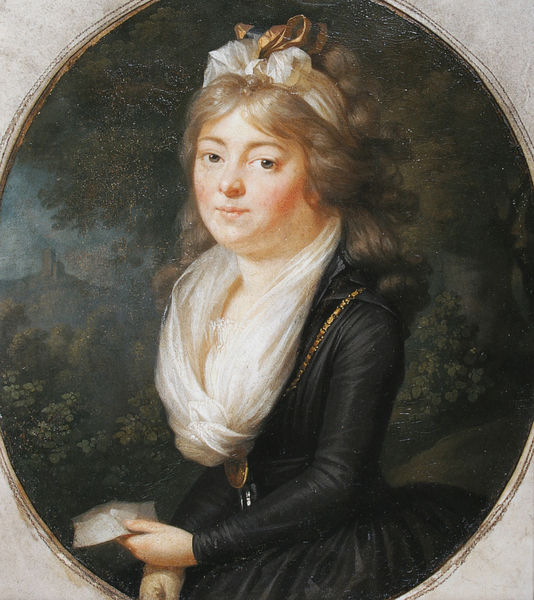
Titel: Bildnis einer Mainzer Dame
Künstler: Johann Caspar Schneider
Standort: Mainz
Institution: Landesmuseum
Schlagwörter: baum, berg, blau, blätter, gemälde, hand, weiß, bäume, grün, landschaft, mädchen, sitzen, frau, frisur, haar, hintergrund, kleid, nase, orange, schmuck, schwarz, blick, dame, gürtel, schal, tuch, schleife, blond, jung, augen, band, barock, falten, gesicht, halten, rahmen, ärmel, bildnis, hals, portrait, porträt, hügel, natur, gold, haare, halbfigur, reich, brosche, lippen, locken, puder, rouge, seide, wald, oval, rund, tondo, garten, aussicht, infantin, taille, magd, wangen, papier, kette, haarband, blue, hands, oil, white, black, dress, face, female, formal, green, hair, lace, lady, nose, painting, sitting, woman, brauen, pupillen, lesen, flowers, oil painting, junge frau, naht, dekolleté, buch, zettel, burg, medaillon, fräulein, darstellung, biedermeier, taschentuch, anhänger, amulett, medallion, glove, napkin, rosette, wohlhabend, brief, cloud, clouds, sky, tree, laubwerk, leder, blattwerk, bäckchen, girl, head, landscape, nature, sun, tower, trees, eyes, ribbon, forest, grass, medaille, plants, schriftstück, paper, haarschleife, mouth, scarf, silk, french, curls, jacket, necklace, taft, haartracht, münze, letter, human, cheeks, leaves, schnürung, italian, harre, eye, american, pausbacken, finger, handkerchief, mourning, headband, lips, pale, vignette, medal, ribbons, langes haar, round, bow, personage, rotondo, woods, morning, braid, scenery, bows, big hair, thumb, note, schaltuch, backdrop, locket, roundel, round face, dark background, dark jacket, pink cheeks, knotted scarf, cheeks', headand, bulla